Question: I've wrote my first Tensorflow program ( using my own data) . It works well at least it doesn't crash! but I'm getting a wired accuracy values either 0 oder 1 ?
'''
.................................
the previous part of the code, is only about handeling csv file an getting Data in correct format / shapes
......................................................
# Tensoflow
x = tf.placeholder(tf.float32,[None,len(Training_Data[0])],name='Train_data')# each input has a 457 lenght
y_ = tf.placeholder(tf.float32,[None, numberOFClasses],name='Labels')#
#w = tf.Variable(tf.zeros([len(Training_Data[0]),numberOFClasses]),name='Weights')
w = tf.Variable(tf.truncated_normal([len(Training_Data[0]),numberOFClasses],stddev=1./10),name='Weights')
b = tf.Variable(tf.zeros([numberOFClasses]),name='Biases')
model = tf.add(tf.matmul(x,w),b)
y = tf.nn.softmax(model)
cross_entropy = tf.reduce_mean(tf.nn.softmax_cross_entropy_with_logits(labels=y_, logits=y))
#cross_entropy = tf.reduce_mean(-tf.reduce_sum(y_ * tf.log(y), reduction_indices=[1]))
train_step = tf.train.GradientDescentOptimizer(0.01).minimize(cross_entropy)
sess = tf.Session()
sess.run(tf.global_variables_initializer())
for j in range(len(train_data)):
if(np.shape(train_data) == (batchSize,numberOFClasses)):
sess.run(train_step,feed_dict={x:train_data[j],y_:np.reshape(train_labels[j],(batchSize,numberOFClasses)) })
correct_prediction = tf.equal(tf.arg_max(y,1),tf.arg_max(y_,1))
accuracy = tf.reduce_mean(tf.cast(correct_prediction,"float"))
accuracy_vector= []
current_class =[]
for i in range(len(Testing_Data)):
if( np.shape(Testing_Labels[i]) == (numberOFClasses,)):
accuracy_vector.append(sess.run(accuracy,feed_dict={x:np.reshape(Testing_Data[i],(1,457)),y_:np.reshape(Testing_Labels[i],(1,19))}))#,i)#,Test_Labels[i])
current_class.append(int(Test_Raw[i][-1]))
'''
ploting the'accuracy_vector' delivers the following :
[]
any idea what I'm missing here ?
thanks a lot for any hint !
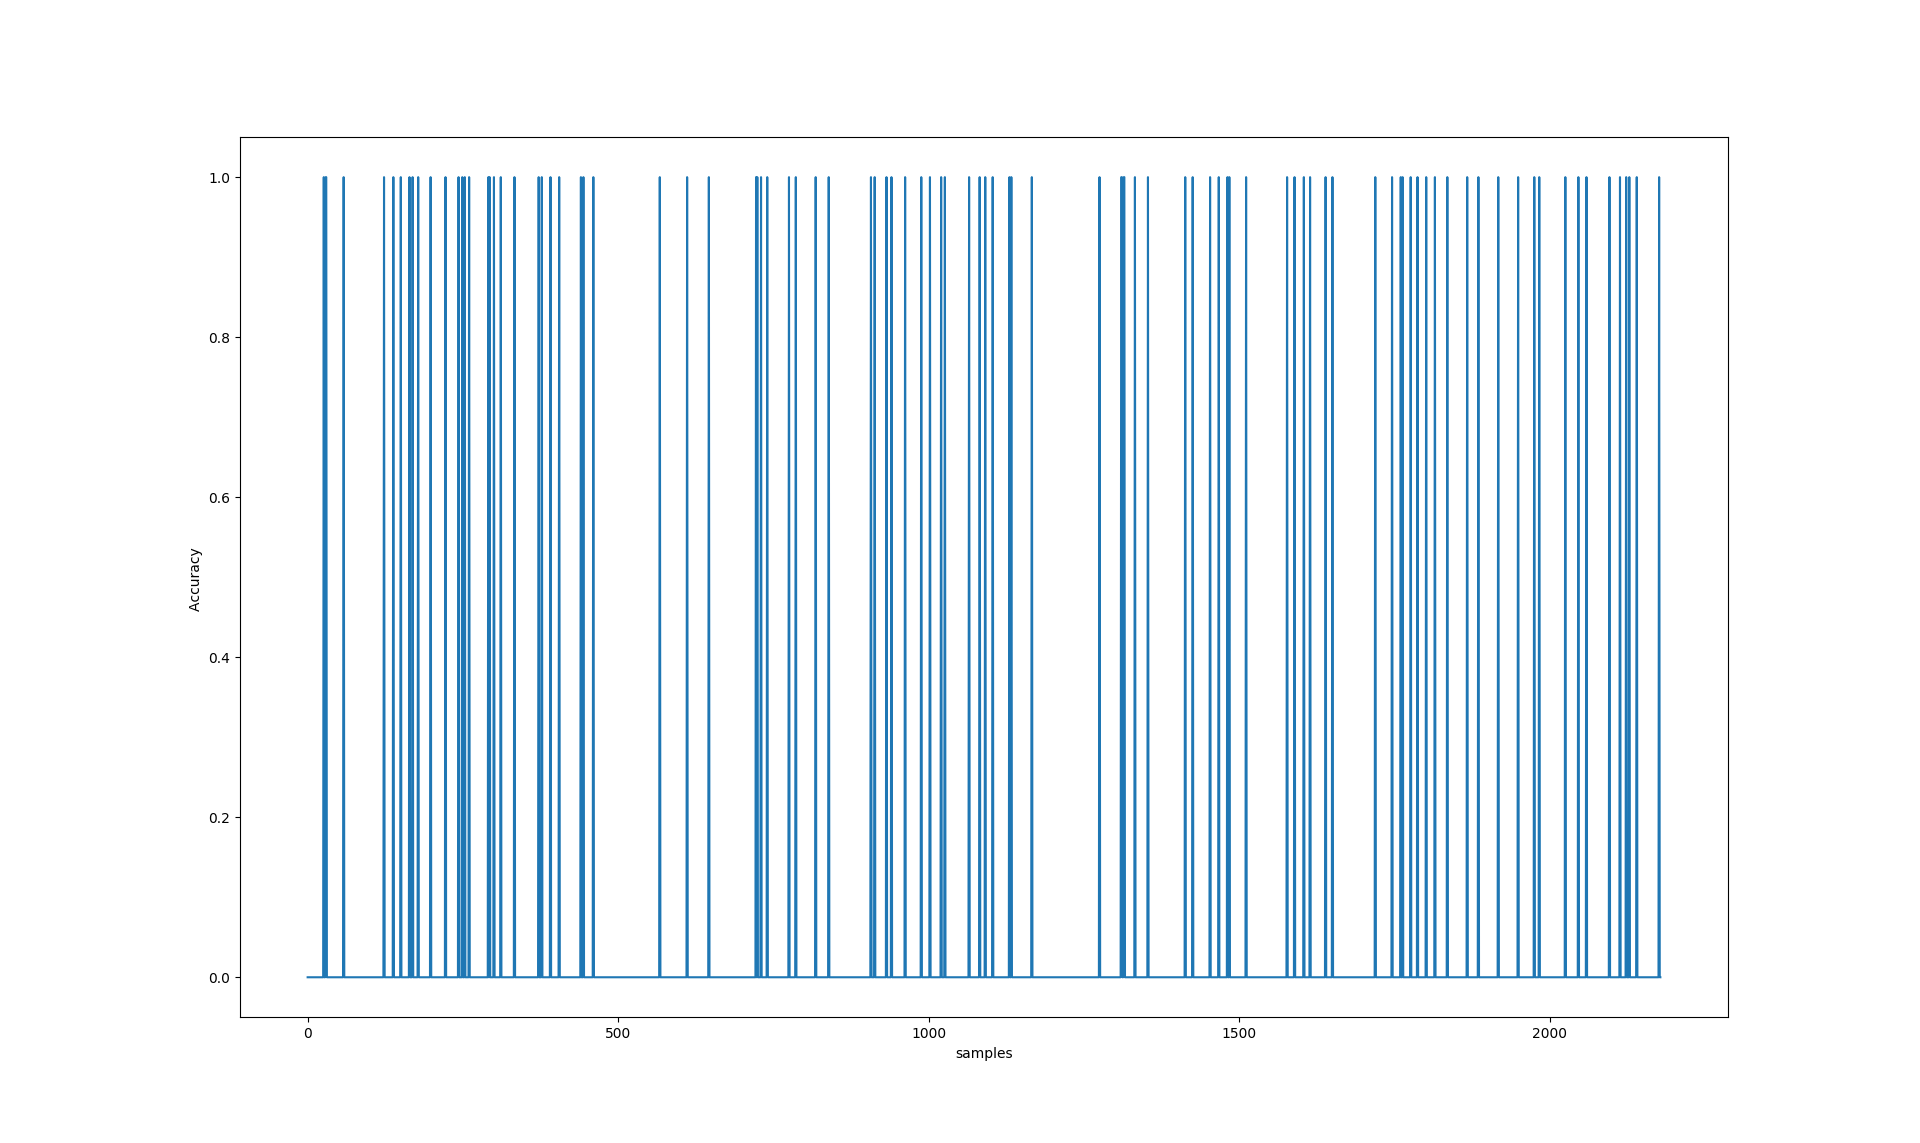
Answer: You're testing on batches of size 1, so either the prediction is good or it's false, so you can only get 0 or 1 accuracy:
'accuracy_vector.append(sess.run(accuracy,feed_dict={x:np.reshape(Testing_Data[i],(1,457)),y_:np.reshape(Testing_Labels[i],(1,19))}))#,i)#,Test_Labels[i])'
Just use a bigger batch size :
'accuracy_vector.append(sess.run(accuracy,feed_dict={x:np.reshape(Testing_Data[i:i+batch_size],(batch_size,457)),y_:np.reshape(Testing_Labels[i:i+batch_size],(batch_size,19))}))'